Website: lowes
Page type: customer-info-address
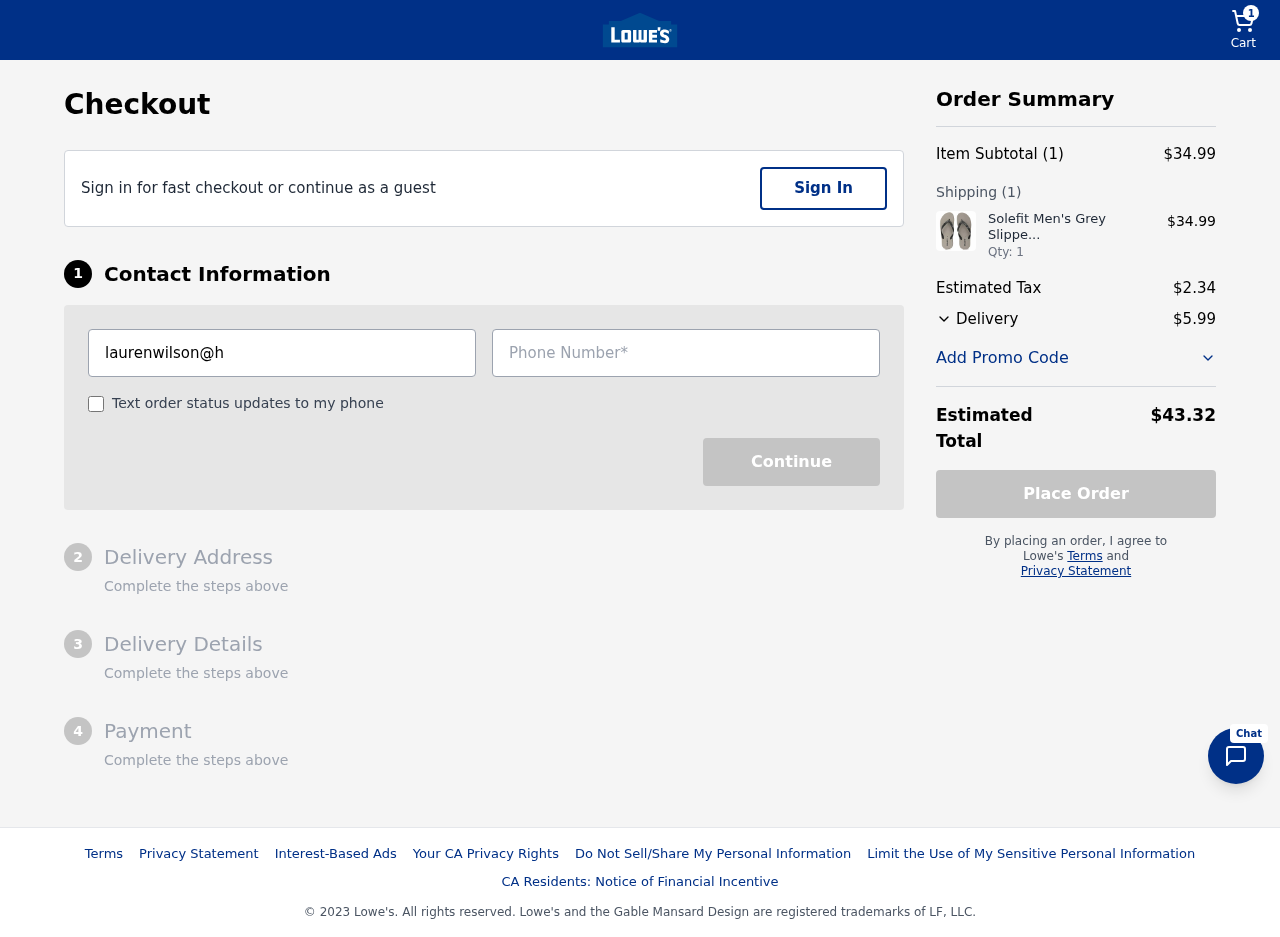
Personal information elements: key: PII_EMAIL
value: laurenwilson@hotmail.com
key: PII_PHONE
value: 8993644317
Product elements: key: PRODUCT1_NAME
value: Solefit Men's Grey Slippers-8 UK (42 EU) (SLFT-0081)
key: PRODUCT1_PRICE
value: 34.99
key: PRODUCT1_QUANTITY
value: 1
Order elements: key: ORDER_NUM_ITEMS
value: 1
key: ORDER_SUBTOTAL
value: $34.99
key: ORDER_NUM_ITEMS2
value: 1
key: ORDER_TAX
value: $2.34
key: ORDER_SHIPPING_COST
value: $5.99
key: ORDER_TOTAL
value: $43.32